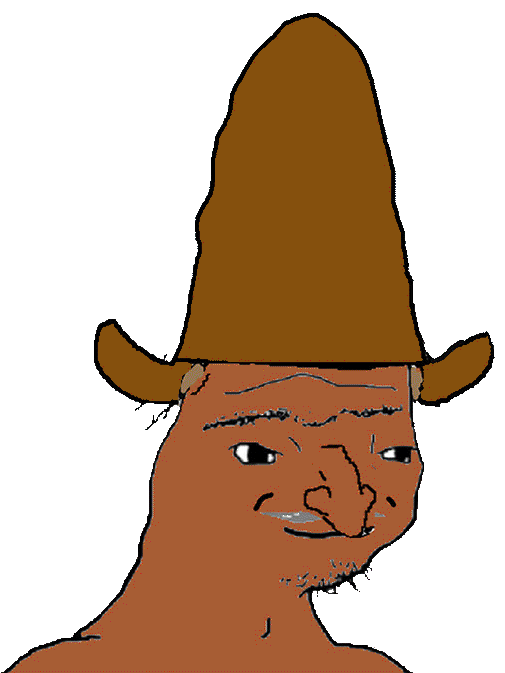
Label: 5_Bruce